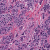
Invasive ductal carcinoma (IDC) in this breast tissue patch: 1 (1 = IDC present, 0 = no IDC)